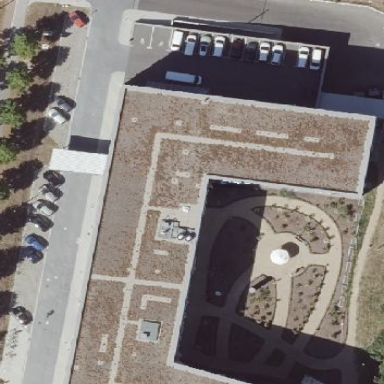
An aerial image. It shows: Hospital facility.